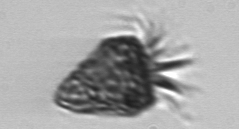
Label: Strombidium_morphotype2